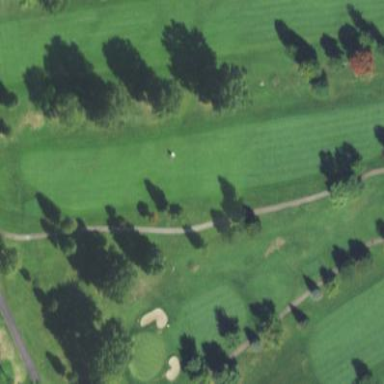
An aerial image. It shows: Golf fairway surrounded by grass.